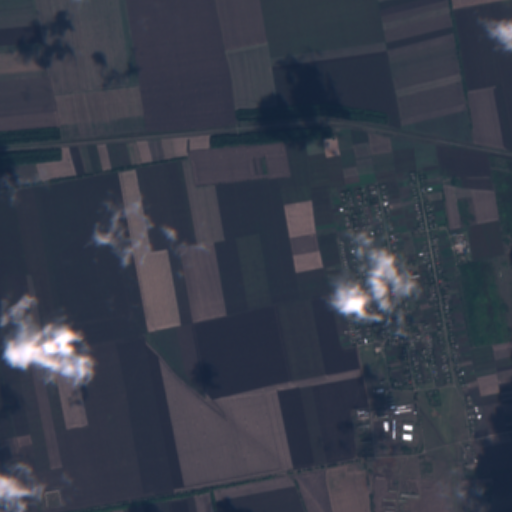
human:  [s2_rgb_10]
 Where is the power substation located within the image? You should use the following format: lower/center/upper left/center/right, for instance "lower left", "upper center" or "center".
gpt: The power substation is located in the lower left of the image.
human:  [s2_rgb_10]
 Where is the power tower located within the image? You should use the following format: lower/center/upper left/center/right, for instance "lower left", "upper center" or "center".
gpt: There is no power tower in the image.